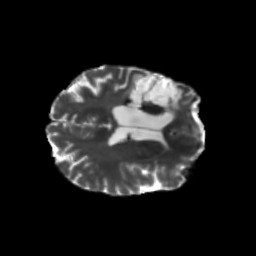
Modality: T2w
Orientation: axial
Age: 53
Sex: female
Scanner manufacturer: siemens
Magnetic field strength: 3 T
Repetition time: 5.47 s
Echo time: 0.0854 s